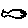
Label: fish